Question: What color is it?
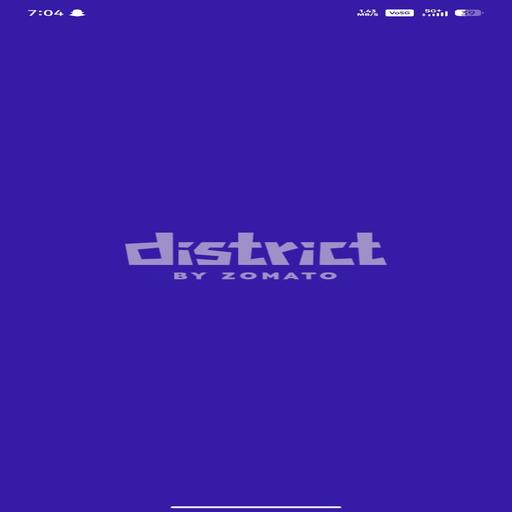
Answer: Dark blue